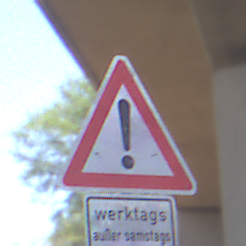
Verkehrszeichen: Gefahrenstelle
Zusatzzeichen unten: ZeitangabenMitBeschraenkungAufWochentage7
Umgebung: Roofed, Underpass
Tageszeit: Midday
Wetter: Clear
Licht: Natural
Jahreszeit: NotSpecified
Kontrast: LowContrast